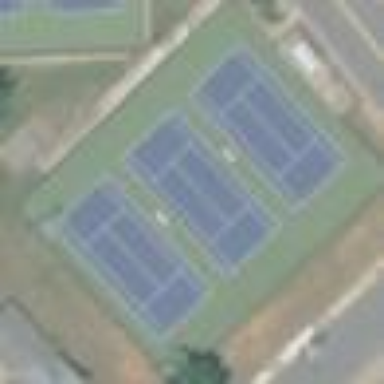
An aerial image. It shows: Asphalt tennis court on pitch.